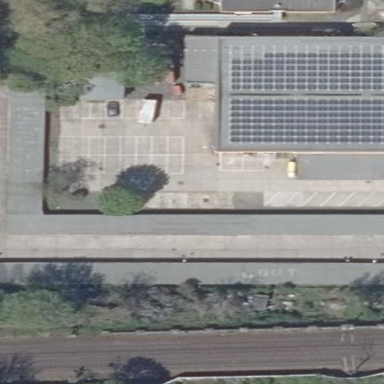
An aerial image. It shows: Garages with flat roof made of tar paper.